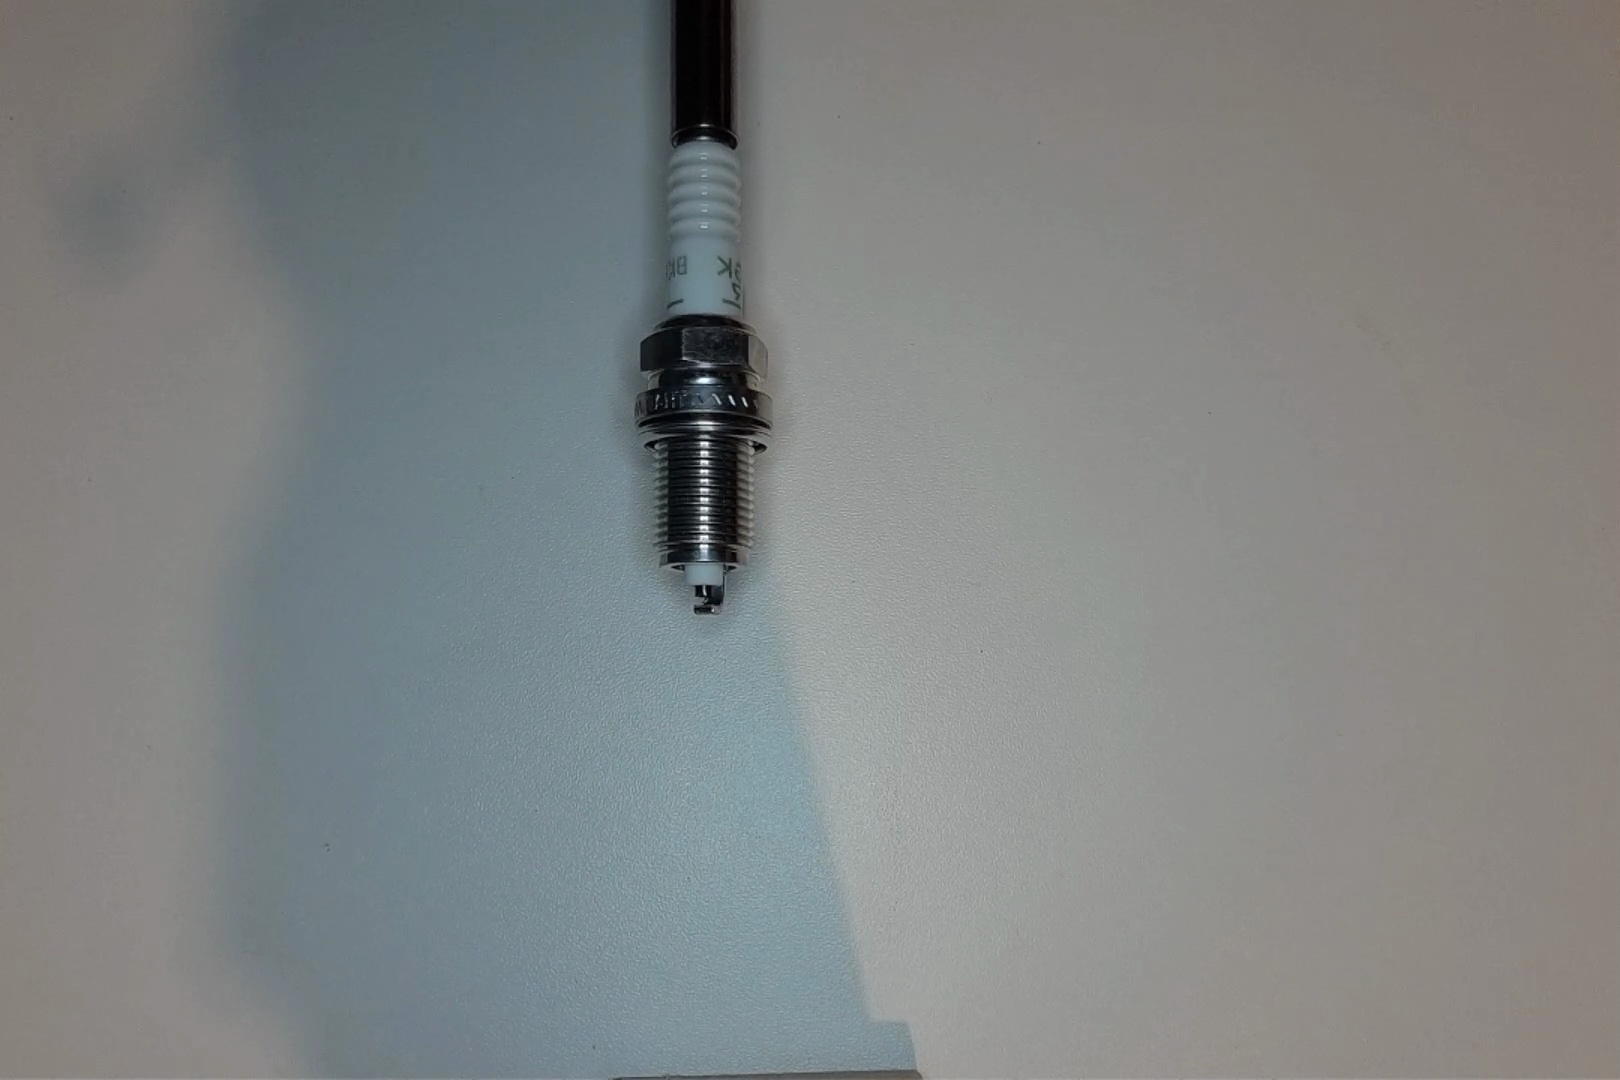
Label: normal